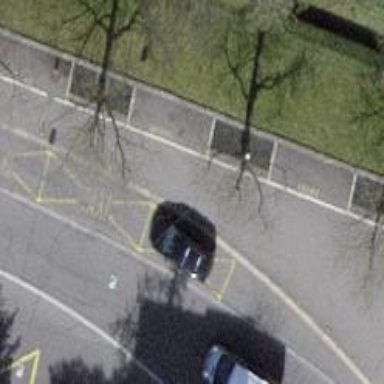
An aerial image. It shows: Taxi stand.